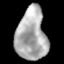
Tissue: lung
Cell type: Epithelial cells
Senescence score: 0.172
Nuclear area (px): 1543
Mean DAPI intensity: 173.197